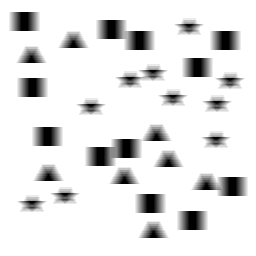
Squares: 12
Triangles: 8
Stars: 10
Total shapes: 30